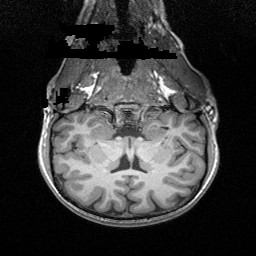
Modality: T1w
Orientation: sagittal